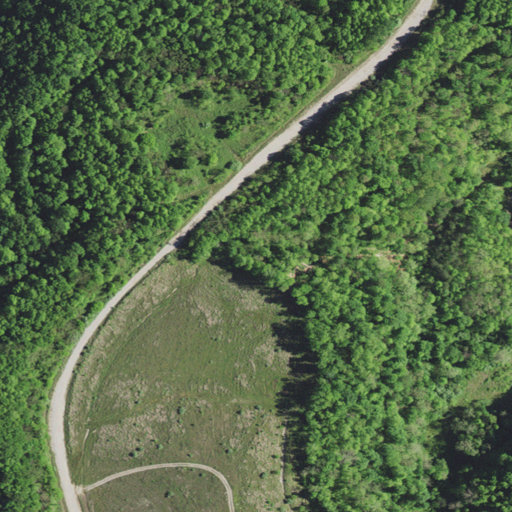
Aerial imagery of gap in Kentucky named Mud Gap containing deciduous forest, shrub, low intensity development, medium intensity development, grassland, open development, and mixed forest